Question: i have this code (i used some codes from this topic <URL>,
my code:
'''
public class TwitterFragment extends Fragment {
ListView i;
List<Status> statusess;
ConfigurationBuilder cb;
twitter4j.Status status3;
@Override
public View onCreateView(LayoutInflater inflater, ViewGroup container,
Bundle savedInstanceState) {
View rootView = inflater.inflate(R.layout.fragment_twitter, container, false);
i = (ListView) rootView.findViewById(R.id.listviewtwitter);
//new LongOperation().execute("");
bindListview();
return rootView;
}
public void bindListview() {
new LongOperation(getActivity(),i).execute("");
}
class LongOperation extends AsyncTask<String, Void, String> {
ArrayList<String> statusListTextOnly;
public LongOperation(Activity context,ListView lview) {
}
@Override
protected String doInBackground(String... params) {
ConfigurationBuilder cb = new ConfigurationBuilder();
cb.setDebugEnabled(true)
.setOAuthConsumerKey("xxx")
.setOAuthConsumerSecret("xxxxx")
.setOAuthAccessToken("xxxxx")
.setOAuthAccessTokenSecret("xxxxx");
TwitterFactory tf = new TwitterFactory(cb.build());
Twitter twitter = tf.getInstance();
try {
String user;
user = "Almounir";
statusess = twitter.getUserTimeline(user);
Log.i("Status Count", statusess.size() + " Feeds");
} catch (TwitterException te) {
te.printStackTrace();
}
statusListTextOnly = new ArrayList<String>();
for (twitter4j.Status status3 : statusess) {
statusListTextOnly.add(status3.getText());
}
return null;
}
@Override
protected void onPostExecute(String result) {
i.setAdapter(new ArrayAdapter<String>(getActivity(),android.R.layout.simple_list_item_1, statusListTextOnly));
}
@Override
protected void onPreExecute() {
}
@Override
protected void onProgressUpdate(Void... values) {
}
}
}
'''
My Log
'''
12-23 12:53:53.042 2421-2421/com.example.nbalarmtab I/art: Not late-enabling - Xcheck:jni (already on)
12-23 12:53:53.106 2421-2428/com.example.nbalarmtab E/art: Failed writing handshake bytes (-1 of 14): Broken pipe
12-23 12:53:53.106 2421-2428/com.example.nbalarmtab I/art: Debugger is no longer active
12-23 12:53:53.640 2421-2436/com.example.nbalarmtab D/OpenGLRenderer: Render dirty regions requested: true
12-23 12:53:53.652 2421-2421/com.example.nbalarmtab D/: HostConnection::get() New Host Connection established 0xae1f3e00, tid 2421
12-23 12:53:53.663 2421-2421/com.example.nbalarmtab D/Atlas: Validating map...
12-23 12:53:53.729 2421-2433/com.example.nbalarmtab I/art: Background sticky concurrent mark sweep GC freed 1991(140KB) AllocSpace objects, 1(81KB) LOS objects, 29% free, 798KB/1135KB, paused 6.505ms total 18.704ms
12-23 12:53:54.013 2421-2436/com.example.nbalarmtab D/: HostConnection::get() New Host Connection established 0xae1e8390, tid 2436
12-23 12:53:54.028 2421-2436/com.example.nbalarmtab I/OpenGLRenderer: Initialized EGL, version 1.4
12-23 12:53:54.040 2421-2436/com.example.nbalarmtab D/OpenGLRenderer: Enabling debug mode 0
12-23 12:53:54.057 2421-2436/com.example.nbalarmtab W/EGL_emulation: eglSurfaceAttrib not implemented
12-23 12:53:54.057 2421-2436/com.example.nbalarmtab W/OpenGLRenderer: Failed to set EGL_SWAP_BEHAVIOR on surface 0xa69184e0, error=EGL_SUCCESS
12-23 12:53:55.528 2421-2437/com.example.nbalarmtab I/Status Count: 20 Feeds
'''
a picture of my situation:

this is the original code in Activity (work 100%):
'''
public class MainActivity extends Activity {
ListView i;
List<Status> statusess;
ConfigurationBuilder cb;
twitter4j.Status status3;
@Override
protected void onCreate(Bundle savedInstanceState) {
// TODO Auto-generated method stub
super.onCreate(savedInstanceState);
setContentView(R.layout.activity_main);
i = (ListView) findViewById(R.id.listview1);
new LongOperation().execute("");
}
private class LongOperation extends AsyncTask<String, Void, String> {
ArrayList<String> statusListTextOnly;
@Override
protected String doInBackground(String... params) {
ConfigurationBuilder cb = new ConfigurationBuilder();
cb.setDebugEnabled(true)
.setOAuthConsumerKey("nnnnnn")
.setOAuthConsumerSecret("bbbbbb")
.setOAuthAccessToken("hhhhhhh")
.setOAuthAccessTokenSecret("hhhhhh");
TwitterFactory tf = new TwitterFactory(cb.build());
Twitter twitter = tf.getInstance();
try {
String user;
user = "xxxxx";
statusess = twitter.getUserTimeline(user);
Log.i("Status Count", statusess.size() + " Feeds");
} catch (TwitterException te) {
te.printStackTrace();
}
statusListTextOnly = new ArrayList<String>();
for (twitter4j.Status status3 : statusess) {
statusListTextOnly.add(status3.getText());
}
return null;
}
@Override
protected void onPostExecute(String result) {
i.setAdapter(new ArrayAdapter<String>(MainActivity.this,android.R.layout.simple_list_item_1, statusListTextOnly));
}
@Override
protected void onPreExecute() {
}
@Override
protected void onProgressUpdate(Void... values) {
}
}
}
'''
i cant understand why the code isn't working.. please help im stuck for 3 days with this.
: My fragment XML:
'''
<?xml version="1.0" encoding="utf-8"?>
<RelativeLayout xmlns:android="http://schemas.android.com/apk/res/android"
android:layout_width="match_parent"
android:layout_height="match_parent"
android:orientation="vertical" >
<ListView android:id="@+id/listviewtwitter"
android:layout_width="match_parent"
android:layout_height="0dp"
android:layout_weight="1"
android:drawSelectorOnTop="false"/>
</RelativeLayout>
'''
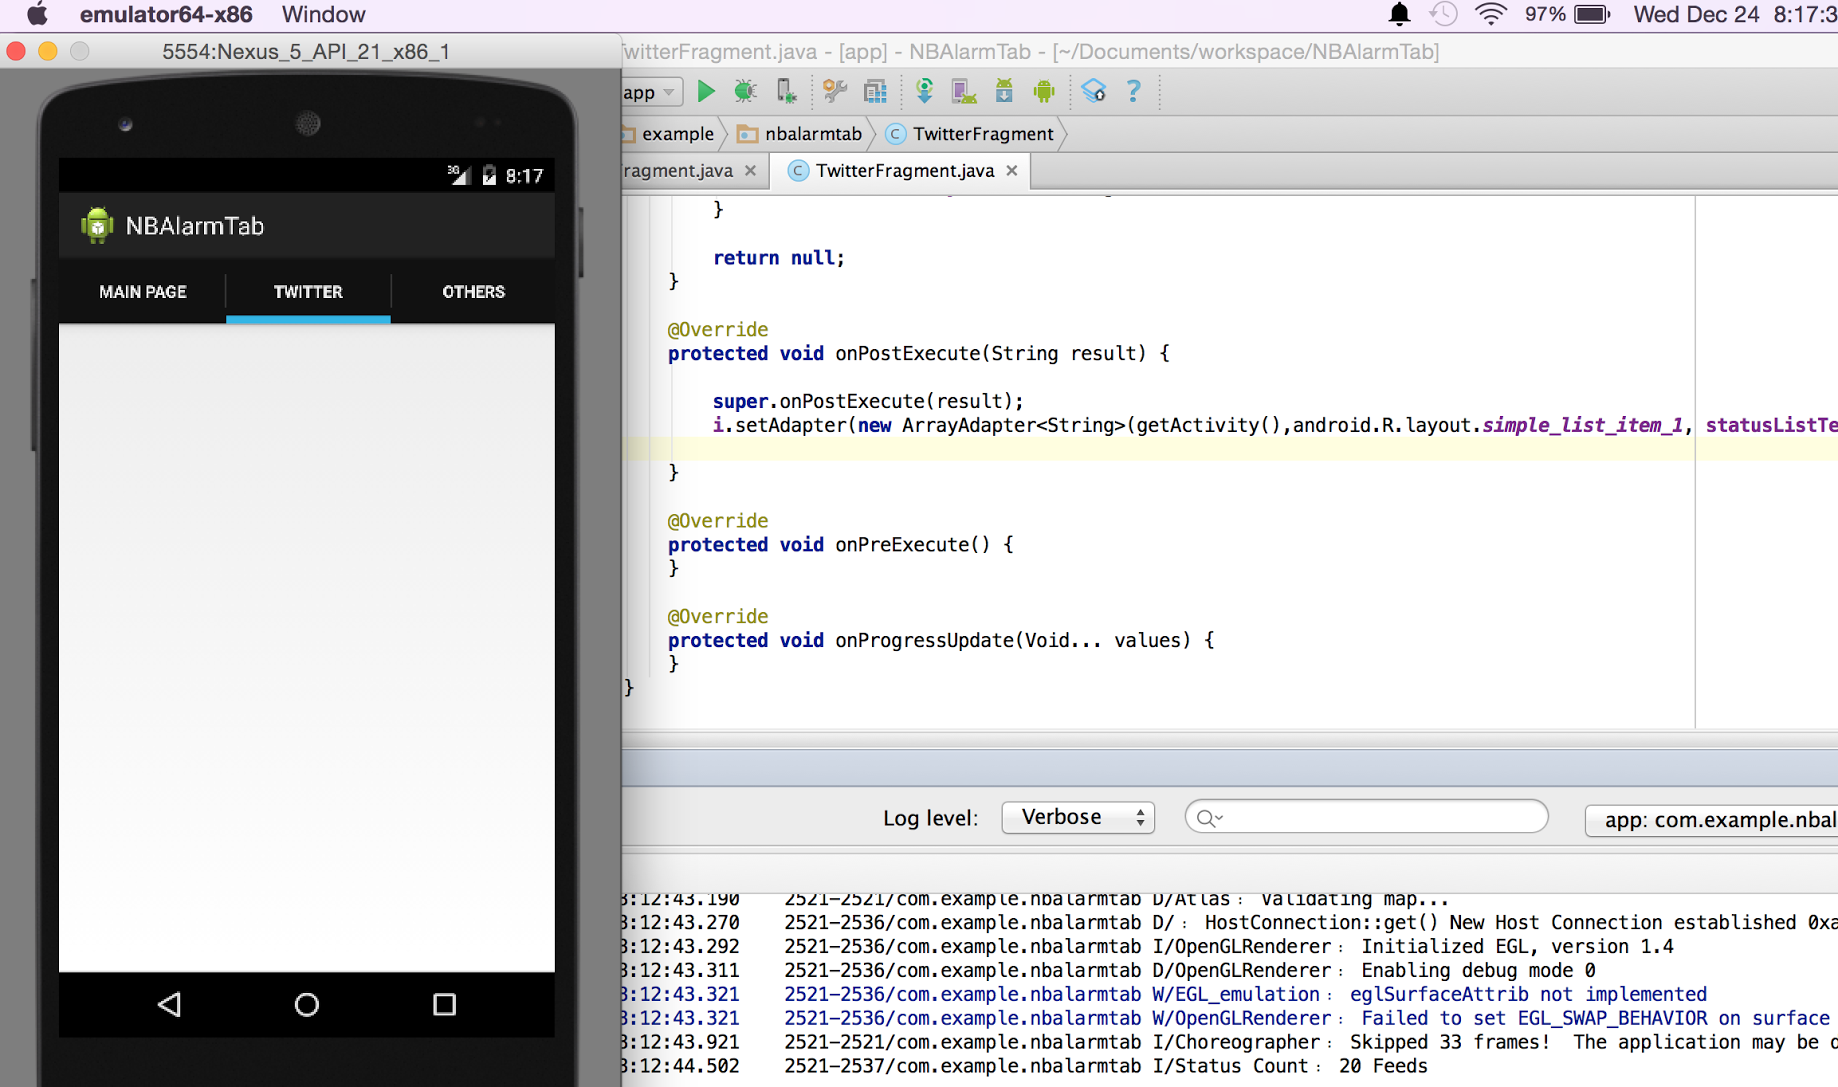
Answer: RelativeLayout is not the same as LinearLayout. RelativeLayout's children cannot use 'weight' attribute thus it's height (currently 0dp) is not automatically expanded.
Use this:
'''
<RelativeLayout xmlns:android="http://schemas.android.com/apk/res/android"
android:layout_width="match_parent"
android:layout_height="match_parent"
android:orientation="vertical" >
<ListView android:id="@+id/listviewtwitter"
android:layout_width="match_parent"
android:layout_height="match_parent"
android:drawSelectorOnTop="false"/>
</RelativeLayout>
'''
Or change RelativeLayout, to LinearLayout.